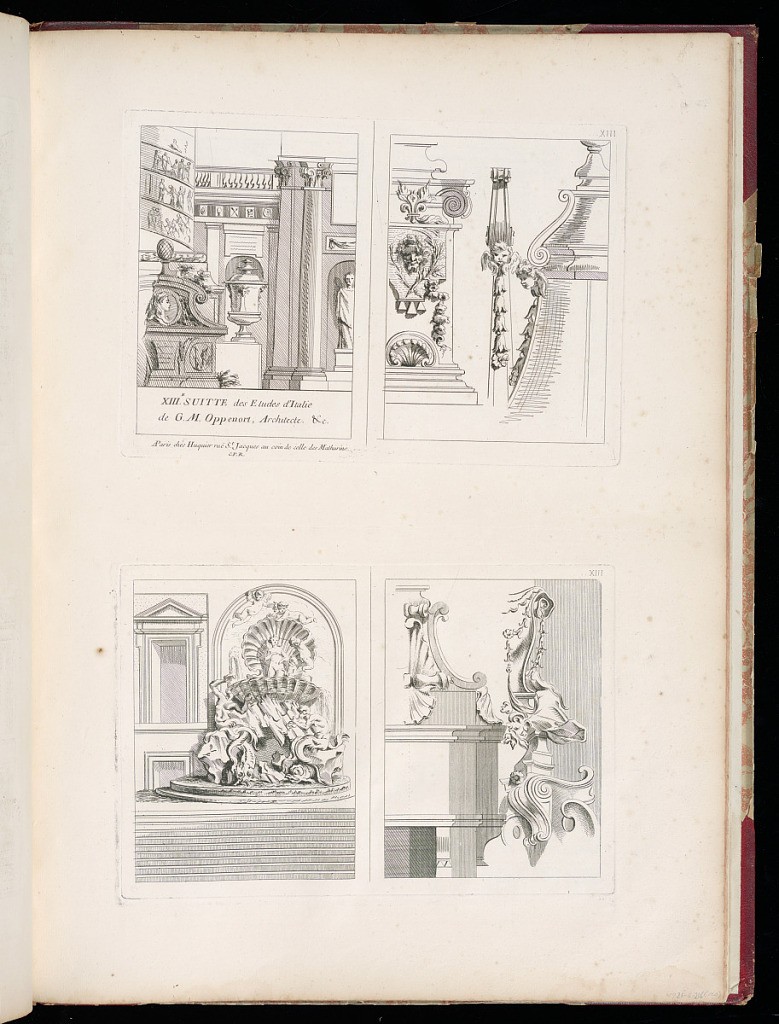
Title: Title Page
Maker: Gilles-Marie Oppenord, French, 1672–1742
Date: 1749-1761
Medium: Etching and engraving on laid paper
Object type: Bound print
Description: Page printed with two plates (each divided into two) depicting architecture fragments, including columns, pediments, vases, and a fountain. The left side of the upper plate functions as the title page. Both plates are numbered, neither are signed.